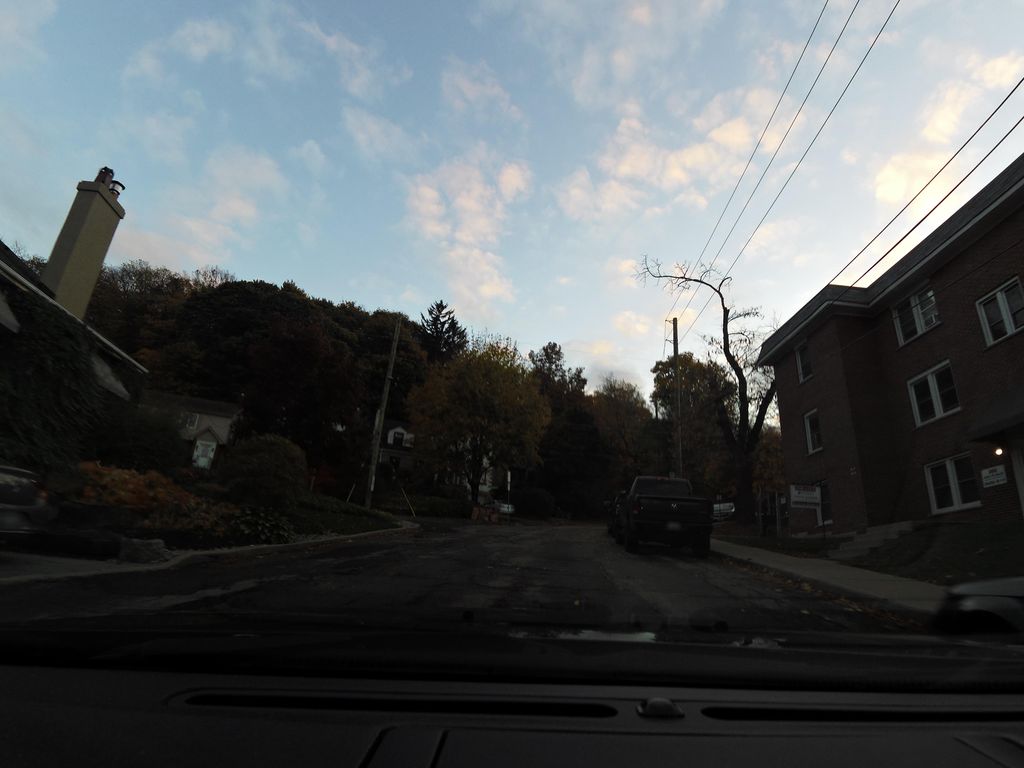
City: hamilton